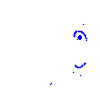
Particle: kaon